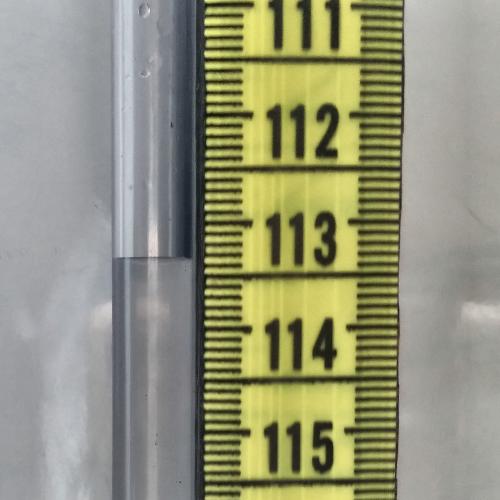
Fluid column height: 113.3 cm